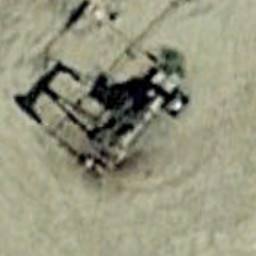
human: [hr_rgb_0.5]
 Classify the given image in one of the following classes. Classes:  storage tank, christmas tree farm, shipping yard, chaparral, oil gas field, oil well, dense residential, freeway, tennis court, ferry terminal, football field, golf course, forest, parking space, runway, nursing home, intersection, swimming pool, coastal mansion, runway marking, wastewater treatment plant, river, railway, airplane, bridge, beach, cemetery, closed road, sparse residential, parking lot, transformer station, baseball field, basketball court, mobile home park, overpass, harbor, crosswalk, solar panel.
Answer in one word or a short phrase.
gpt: oil well